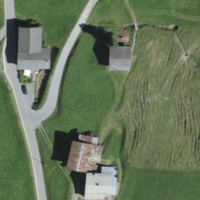
EUNIS habitat code: 26
Species observed at this site:
Vicia sepium